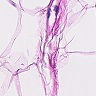
Metastatic tissue present: no